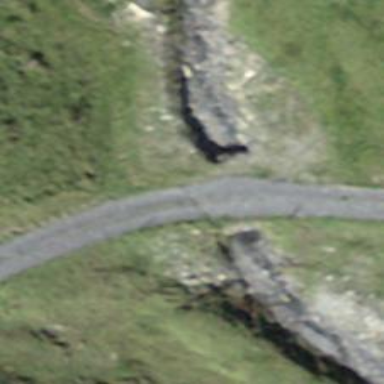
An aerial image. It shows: Culvert tunnel.